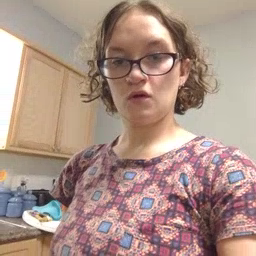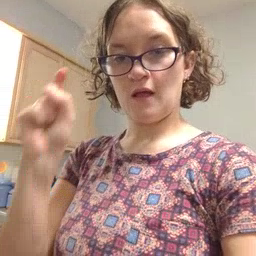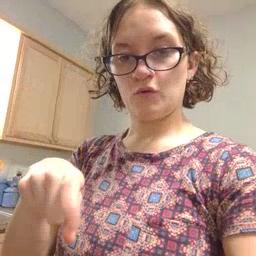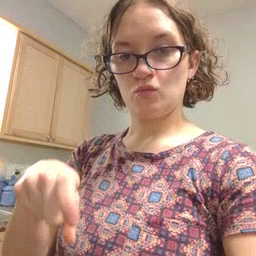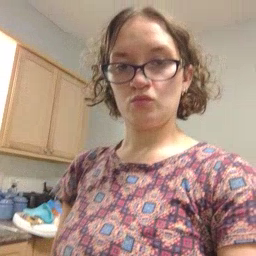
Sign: haveto